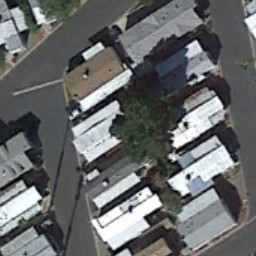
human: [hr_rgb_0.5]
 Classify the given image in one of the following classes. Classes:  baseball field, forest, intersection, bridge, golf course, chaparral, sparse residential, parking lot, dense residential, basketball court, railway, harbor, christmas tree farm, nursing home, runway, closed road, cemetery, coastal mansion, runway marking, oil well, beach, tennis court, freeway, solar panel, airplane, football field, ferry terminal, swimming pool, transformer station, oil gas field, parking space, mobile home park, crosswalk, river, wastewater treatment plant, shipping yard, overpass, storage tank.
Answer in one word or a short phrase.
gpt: mobile home park